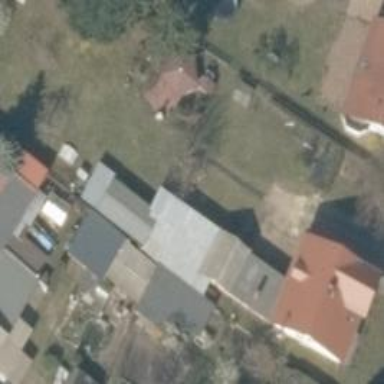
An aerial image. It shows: Shed building.